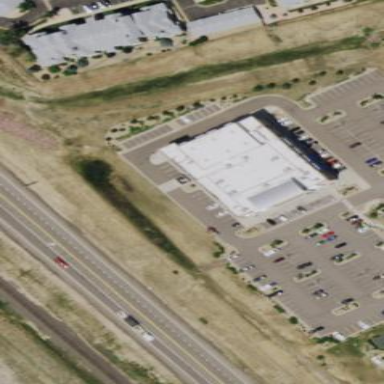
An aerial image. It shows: Building that houses fitness center.